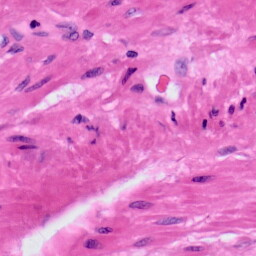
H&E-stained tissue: Prostate